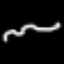
Label: squiggle